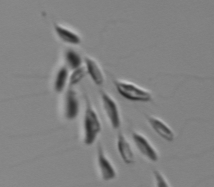
Label: Dinobryon